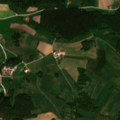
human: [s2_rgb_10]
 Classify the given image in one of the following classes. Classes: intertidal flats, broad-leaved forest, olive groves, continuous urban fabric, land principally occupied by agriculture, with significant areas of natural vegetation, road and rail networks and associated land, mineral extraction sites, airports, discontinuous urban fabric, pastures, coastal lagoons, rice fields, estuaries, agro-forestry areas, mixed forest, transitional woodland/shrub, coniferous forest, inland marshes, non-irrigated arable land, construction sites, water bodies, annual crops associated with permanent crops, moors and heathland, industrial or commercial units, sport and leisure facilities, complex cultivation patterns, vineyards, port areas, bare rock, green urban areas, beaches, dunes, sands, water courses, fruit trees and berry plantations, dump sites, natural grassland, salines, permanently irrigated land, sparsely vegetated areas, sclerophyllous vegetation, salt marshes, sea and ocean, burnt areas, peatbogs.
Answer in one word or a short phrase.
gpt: non-irrigated arable land, coniferous forest